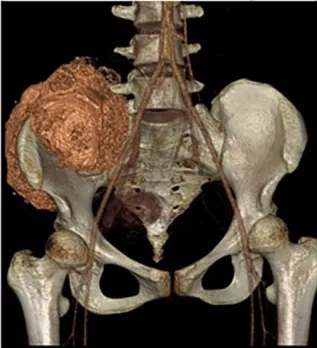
(D) 3-D model reconstructed with enhanced CT image data showing tumor of the right ilium extending to the sacrum. Note that the tumor did not invade L5 vertebra in this model.
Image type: radiology (ct)